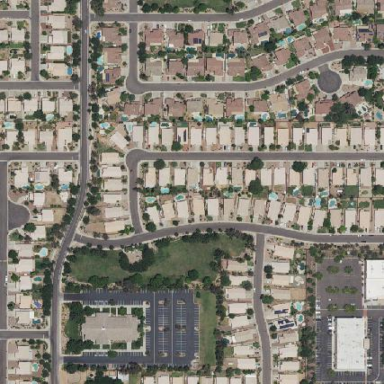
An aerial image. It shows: Residential area consisting of single-family homes.